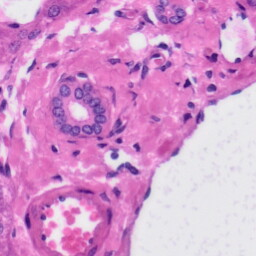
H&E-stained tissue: Liver